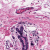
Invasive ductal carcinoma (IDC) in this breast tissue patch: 0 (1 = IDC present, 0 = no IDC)